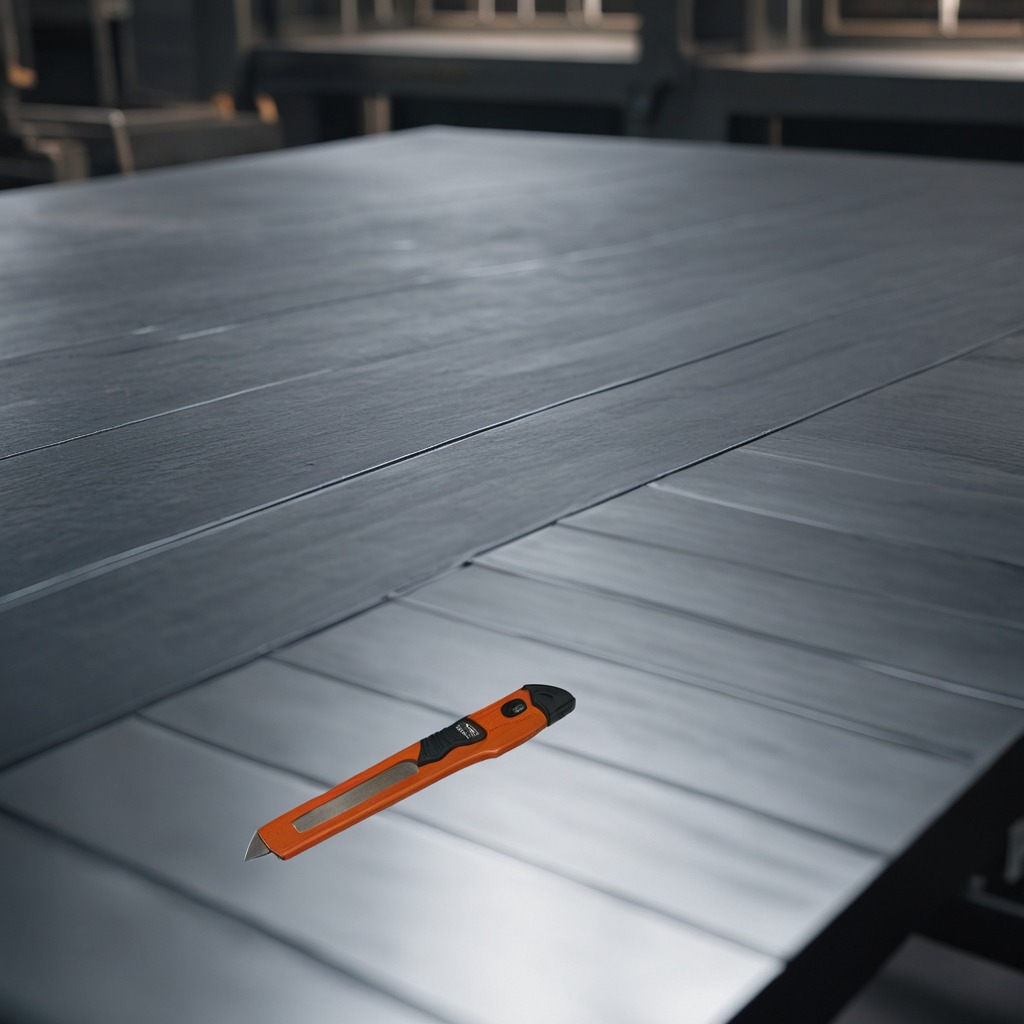
A utility knife lies on a cold steel table in a mining workshop gritty textures.